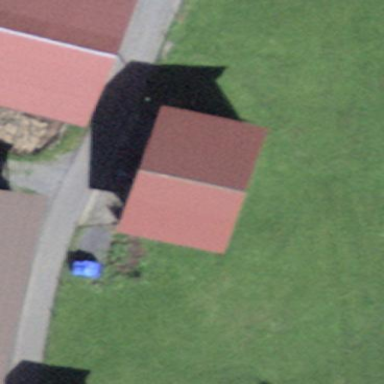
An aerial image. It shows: Shed.